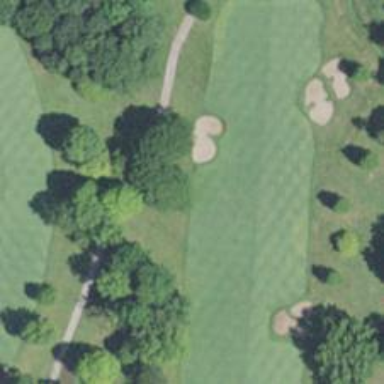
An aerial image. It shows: Golf hole.